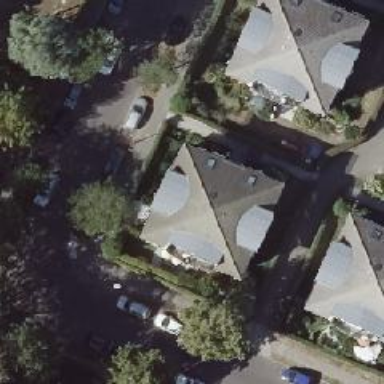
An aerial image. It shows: Pyramidal-shaped roof of apartment building.